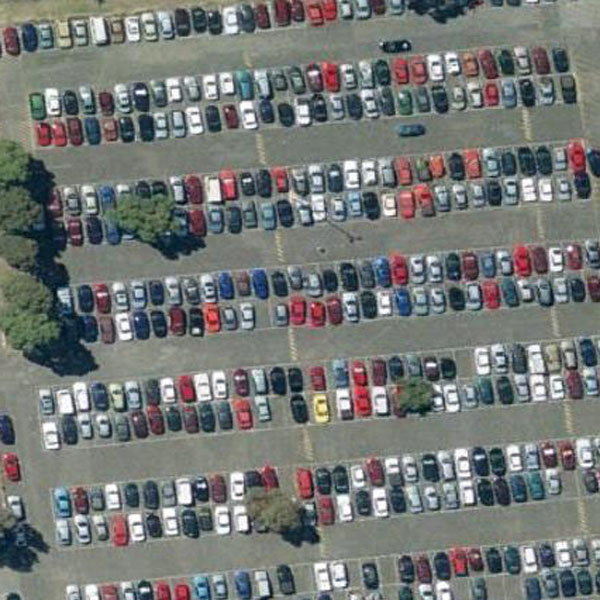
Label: Parking